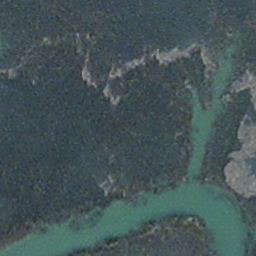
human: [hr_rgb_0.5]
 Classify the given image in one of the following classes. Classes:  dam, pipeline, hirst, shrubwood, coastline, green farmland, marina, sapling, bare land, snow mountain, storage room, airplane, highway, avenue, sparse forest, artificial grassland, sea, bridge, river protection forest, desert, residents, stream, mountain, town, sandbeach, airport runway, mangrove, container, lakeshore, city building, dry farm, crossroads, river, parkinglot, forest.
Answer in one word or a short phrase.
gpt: stream